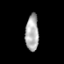
Tissue: prostate
Cell type: T cells
Senescence score: 0.2117
Nuclear area (px): 471
Mean DAPI intensity: 174.501